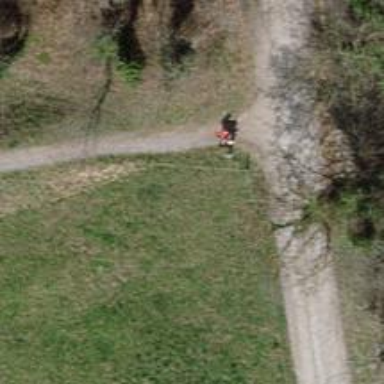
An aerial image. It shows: Abandoned railway path with compacted surface and embankment.